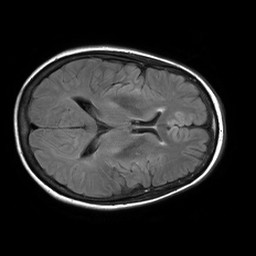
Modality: FLAIR
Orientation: axial
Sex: female
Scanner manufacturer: philips
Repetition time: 11 s
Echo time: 0.125 s